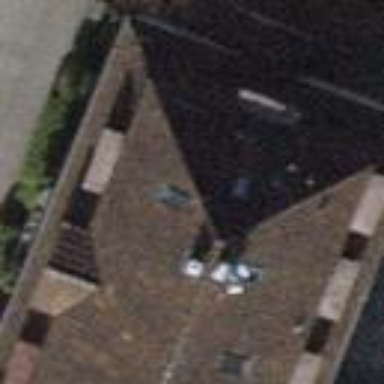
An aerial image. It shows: Beautiful apartment building with mansard roof.